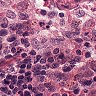
Metastatic tissue present: no